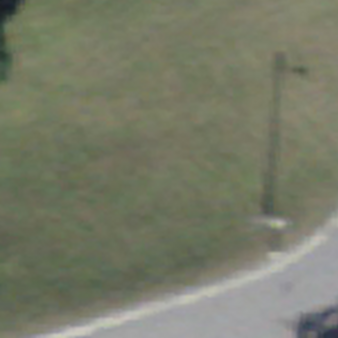
Label: other